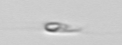
Label: flagellate_morphotype3